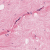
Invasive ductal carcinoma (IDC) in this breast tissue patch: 0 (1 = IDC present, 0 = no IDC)